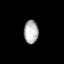
Tissue: lung
Cell type: Epithelial cells
Senescence score: 0.2413
Nuclear area (px): 326
Mean DAPI intensity: 178.997